Question: ## The problem:
I find EGit great and use it intensively, but it can be incredibly slow. It can get frustrating when it takes several minutes to complete operations that the C version of git (Cgit) does in less than a couple of seconds.
All operations are significantly slower than Cgit. For example switching branches will take 10's of seconds compared to near instant. A rebase can take several minutes compared to less than a couple of seconds.
## Some details:
History size: 10114 commits as reported with: 'git rev-list HEAD --count'
Current Working directory size: 63.7 MB
Current .git size: 77.4 MB
Largest file size: 4.0 MB
OS: Linux - CentOS 5.5
File System: ext3
JVM: Oracle - Java(TM) SE Runtime Environment (build 1.7.0_21-b11)
EGit and JGit version: 3.0.0.201306101825-r
I was previously running 2.3 but did not notice any change in performance after upgrading.
## Could suitable window cache settings help:
I found the following quote in JGit's bugzilla <URL>:
> ...EGit had to expose UI to allow users to configure it when working on
bigger repositories.
Which sounds like it fits my case. So I looked around in eclipse and under 'Window -> Preferences -> Team -> Git' found these Git Window Cache settings:

But how do I use them?
What do the different controls actually do? Has anyone had any success in getting EGit to be more responsive by using them?
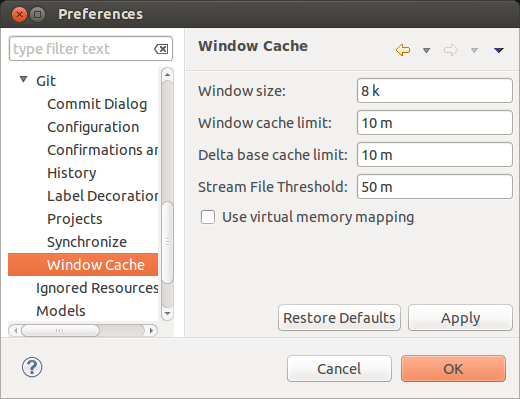
Answer: EGit 3.5.0 will bring huge performance fix for large repositories - without "tuning" anything. See <URL>
You can use nightly EGit build update site to get the fix immediately:
<URL>